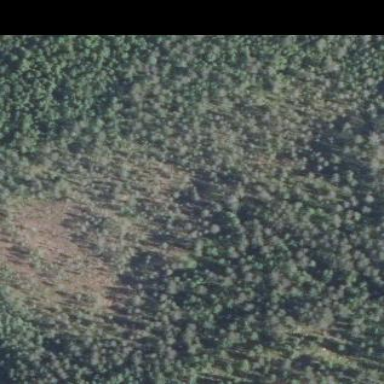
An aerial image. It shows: Needle-leaved woodland.